Interaction volume radius: 10 \u00c5
Interaction volume height: 15 \u00c5
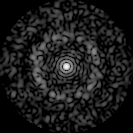
Disorder parameter: 0.8377